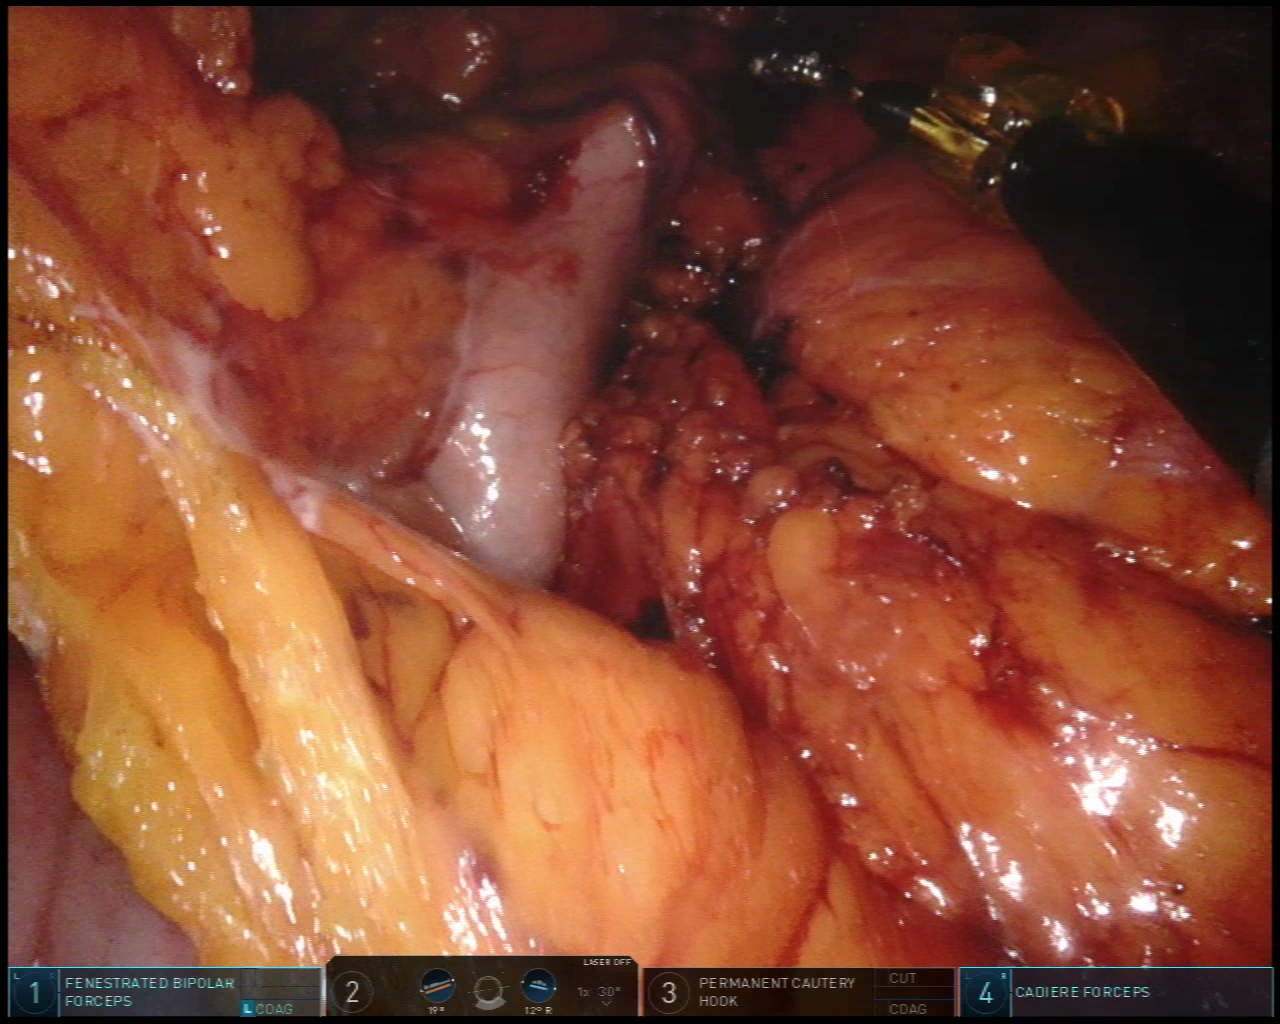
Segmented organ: stomach
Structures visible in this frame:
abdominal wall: no
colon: yes
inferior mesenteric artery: no
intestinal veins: no
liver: no
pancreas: no
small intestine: no
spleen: no
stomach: yes
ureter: no
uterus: no
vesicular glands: no